Here is the envelope spectrum of one vibration snapshot from a rolling-element bearing, with each characteristic fault-frequency family marked on the frequency axis. What is the most likely bearing condition (normal, inner_race, outer_race, ball)?
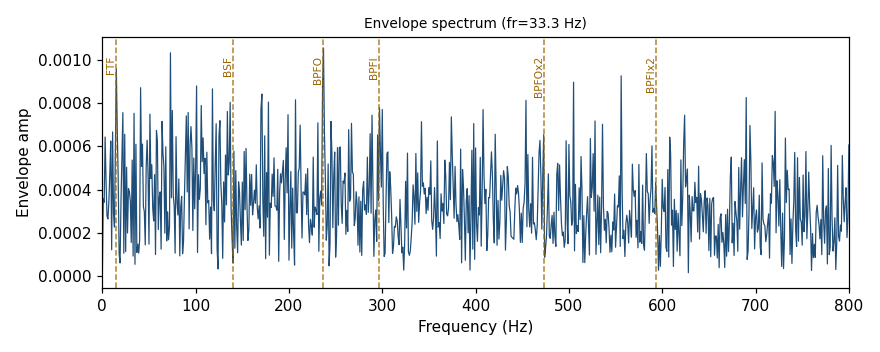
Answer: normal